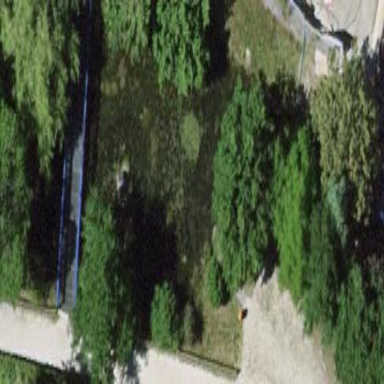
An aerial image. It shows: Pond with natural water.